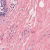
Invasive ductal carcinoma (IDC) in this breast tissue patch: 0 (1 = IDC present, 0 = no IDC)